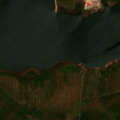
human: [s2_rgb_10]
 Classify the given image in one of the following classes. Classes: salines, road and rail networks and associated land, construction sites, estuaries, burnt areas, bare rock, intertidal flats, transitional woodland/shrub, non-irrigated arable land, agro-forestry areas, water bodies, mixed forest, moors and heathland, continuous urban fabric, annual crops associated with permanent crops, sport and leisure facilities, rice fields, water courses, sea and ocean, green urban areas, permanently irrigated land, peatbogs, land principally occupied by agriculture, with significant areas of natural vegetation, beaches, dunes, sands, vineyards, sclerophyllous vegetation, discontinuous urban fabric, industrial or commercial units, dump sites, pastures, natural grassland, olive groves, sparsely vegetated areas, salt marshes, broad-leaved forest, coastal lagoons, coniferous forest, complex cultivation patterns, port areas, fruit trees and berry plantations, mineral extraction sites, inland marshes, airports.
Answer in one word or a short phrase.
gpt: continuous urban fabric